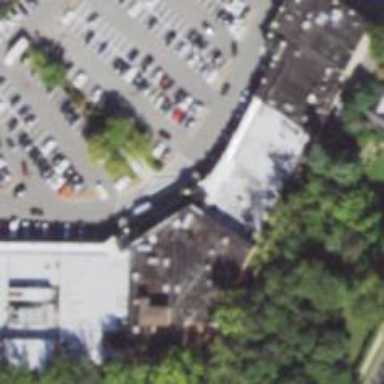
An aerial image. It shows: Commercial building housing supermarket.